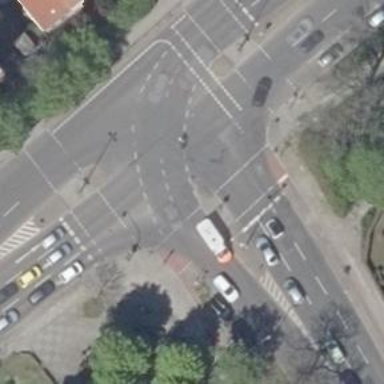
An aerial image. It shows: Asphalt footway with marked crossing equipped with traffic signals.